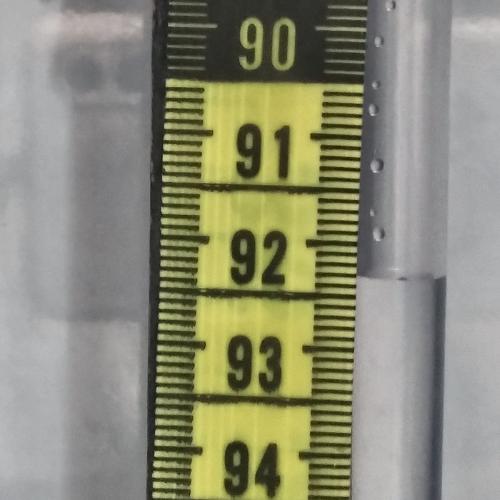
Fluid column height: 92.3 cm